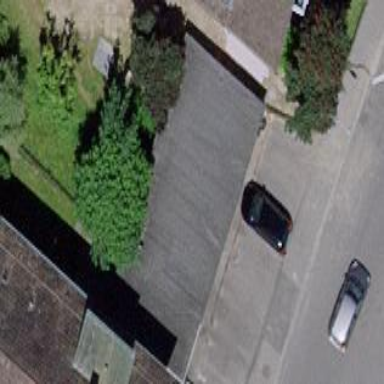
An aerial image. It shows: Group of garages.